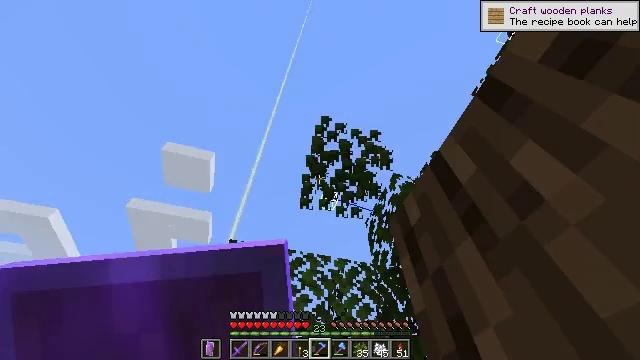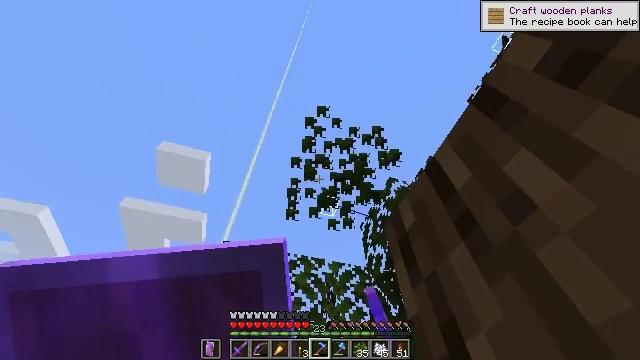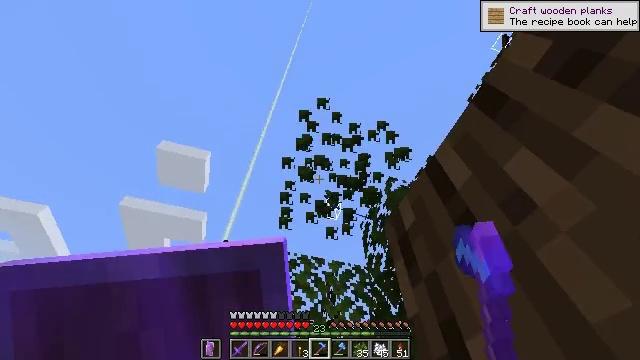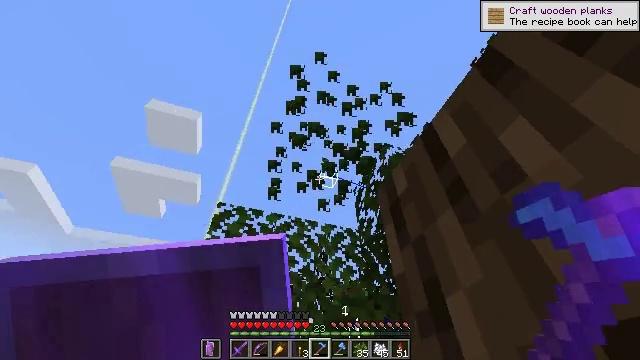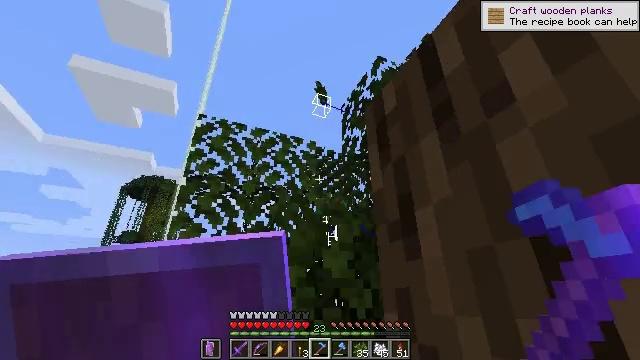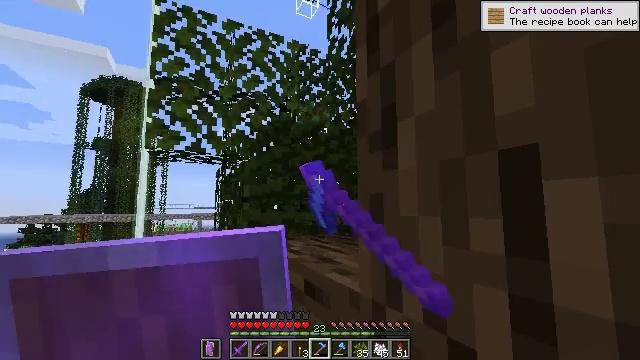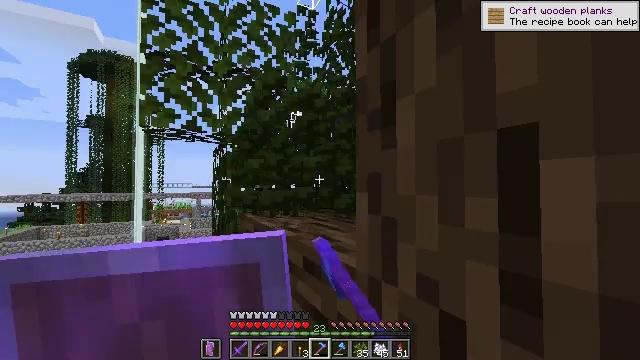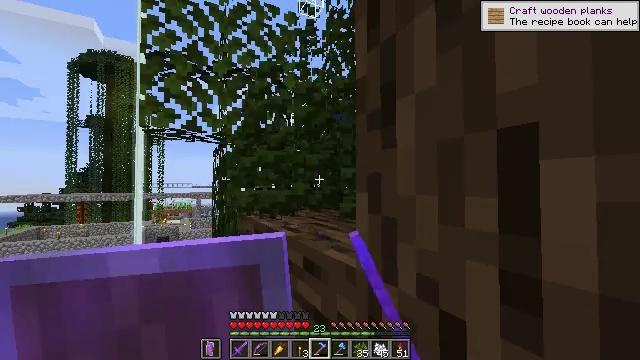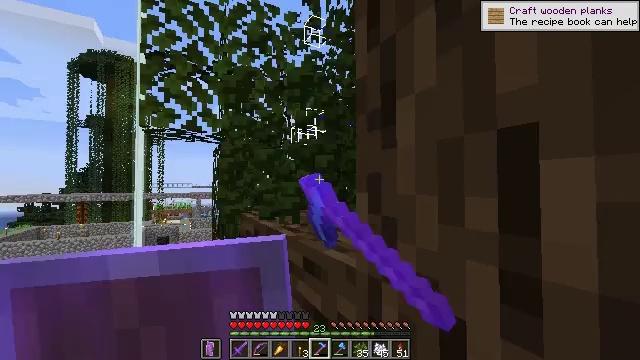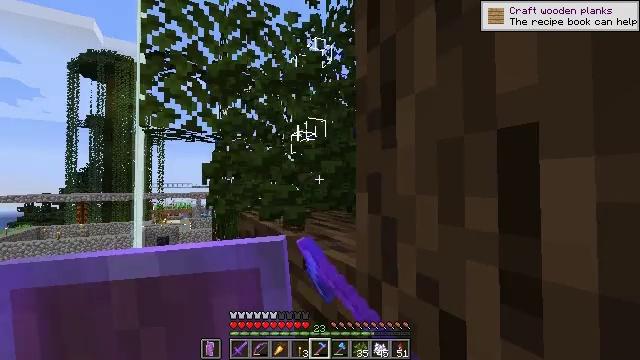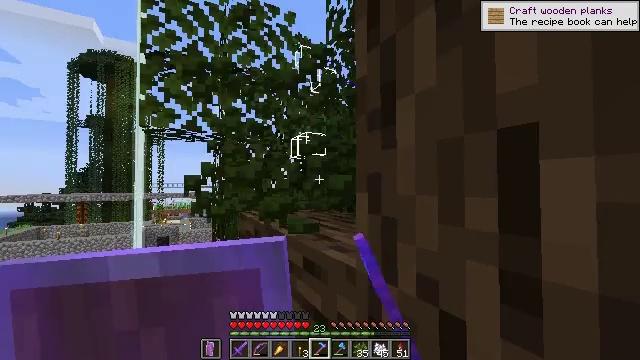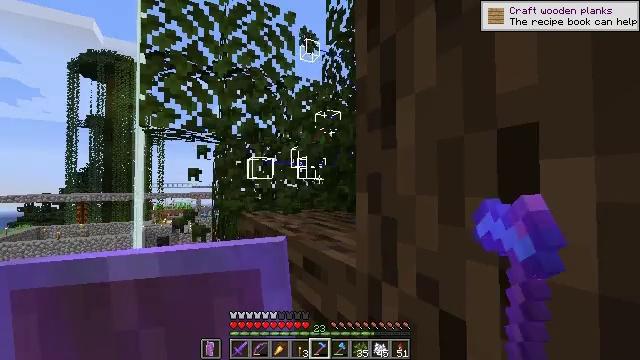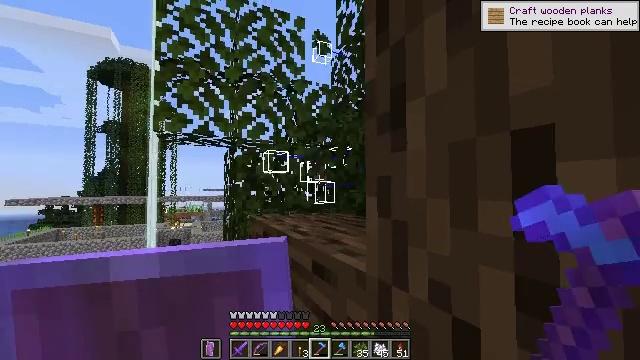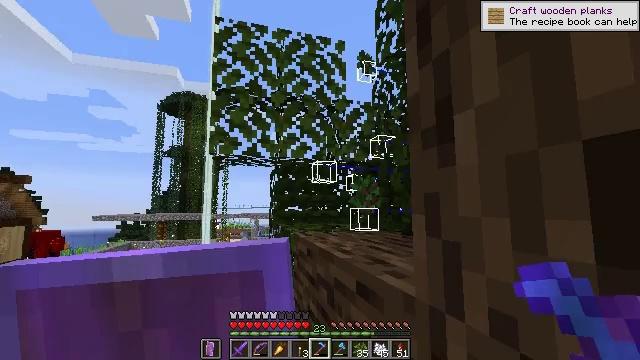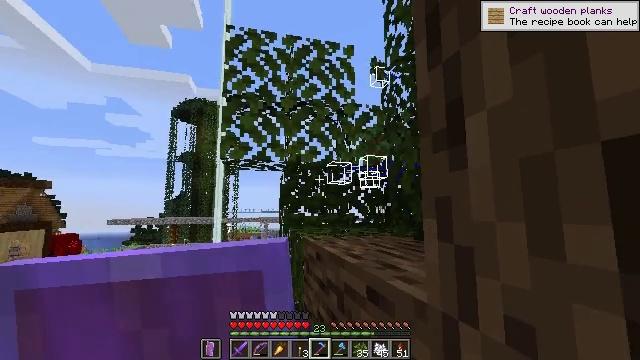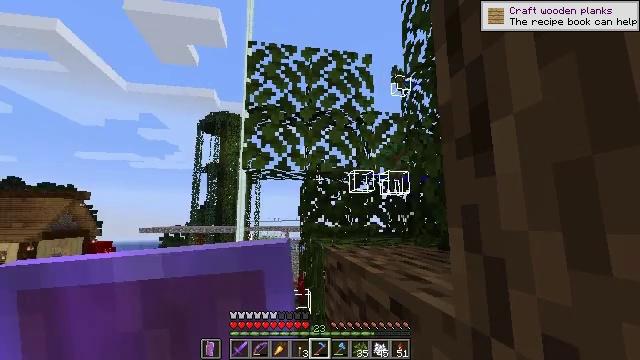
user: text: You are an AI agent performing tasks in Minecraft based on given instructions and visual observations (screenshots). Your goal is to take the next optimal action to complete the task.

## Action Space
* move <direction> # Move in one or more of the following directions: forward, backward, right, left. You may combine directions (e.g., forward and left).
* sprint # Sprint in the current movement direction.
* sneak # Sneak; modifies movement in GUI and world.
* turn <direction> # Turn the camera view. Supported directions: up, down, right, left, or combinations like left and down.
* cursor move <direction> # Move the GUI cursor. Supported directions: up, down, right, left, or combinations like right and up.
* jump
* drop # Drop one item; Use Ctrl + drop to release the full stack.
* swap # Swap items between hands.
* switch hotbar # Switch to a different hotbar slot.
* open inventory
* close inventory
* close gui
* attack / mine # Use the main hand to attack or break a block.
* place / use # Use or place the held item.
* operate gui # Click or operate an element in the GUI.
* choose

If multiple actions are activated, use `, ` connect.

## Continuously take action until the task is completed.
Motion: motion action
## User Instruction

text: Break oak leaves from the trees.
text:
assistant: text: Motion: sneak, turn right, attack / mine
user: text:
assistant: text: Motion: sneak, attack / mine
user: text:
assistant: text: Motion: sneak, turn right and down, attack / mine
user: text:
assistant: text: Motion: sneak, turn right and down, attack / mine
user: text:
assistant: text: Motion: sneak, turn right and down, attack / mine
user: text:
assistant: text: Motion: sneak, turn down, attack / mine
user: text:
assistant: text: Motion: sneak, attack / mine
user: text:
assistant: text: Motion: sneak, attack / mine
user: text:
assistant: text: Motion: sneak, attack / mine
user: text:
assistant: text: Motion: sneak, attack / mine
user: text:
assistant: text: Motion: sneak, attack / mine
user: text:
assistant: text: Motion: sneak, turn left, attack / mine
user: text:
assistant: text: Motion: sneak, turn left and up, attack / mine
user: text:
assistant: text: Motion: sneak, turn left, attack / mine
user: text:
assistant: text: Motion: sneak, turn left and up, attack / mine
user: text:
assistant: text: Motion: sneak, attack / mine
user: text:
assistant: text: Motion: sneak, attack / mine
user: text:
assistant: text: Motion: sneak, attack / mine
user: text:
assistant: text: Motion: sneak, attack / mine
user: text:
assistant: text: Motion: sneak, turn left and up, attack / mine
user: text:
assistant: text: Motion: sneak, turn left and up, attack / mine
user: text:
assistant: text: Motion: sneak, turn up, attack / mine
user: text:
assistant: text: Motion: sneak, turn up, attack / mine
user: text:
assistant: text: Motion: sneak, attack / mine
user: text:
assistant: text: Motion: sneak, attack / mine
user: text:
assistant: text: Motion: sneak, attack / mine
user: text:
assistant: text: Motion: sneak, attack / mine
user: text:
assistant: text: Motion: sneak, turn down, attack / mine
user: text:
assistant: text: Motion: sneak, turn left and down, attack / mine
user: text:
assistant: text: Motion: move right, sneak, turn down, attack / mine